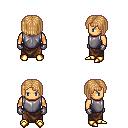
a pixel art fantasy rpg character, male body template, human, tanned skin, steel chest armor, robe skirt, light blonde pageboy hairstyle, metal gloves, gold boots, four views (front, back, left, right), 2x2 character sprite sheet, small pixel art, hard edges, no anti-aliasing